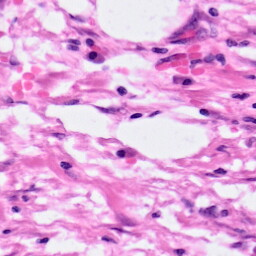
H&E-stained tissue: Pancreatic